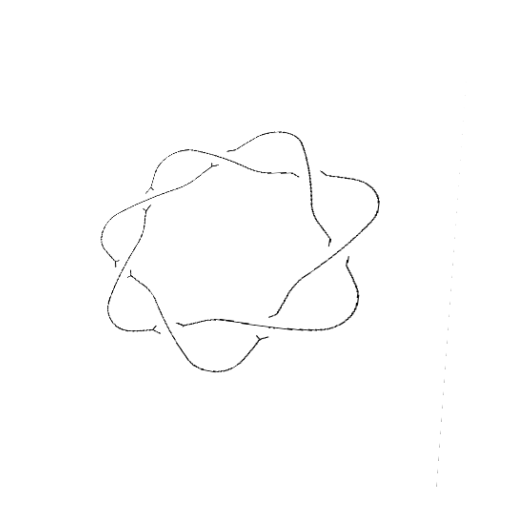
Crossing number: 7